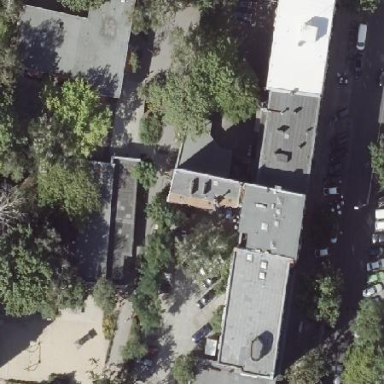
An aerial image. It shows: Kindergarten.